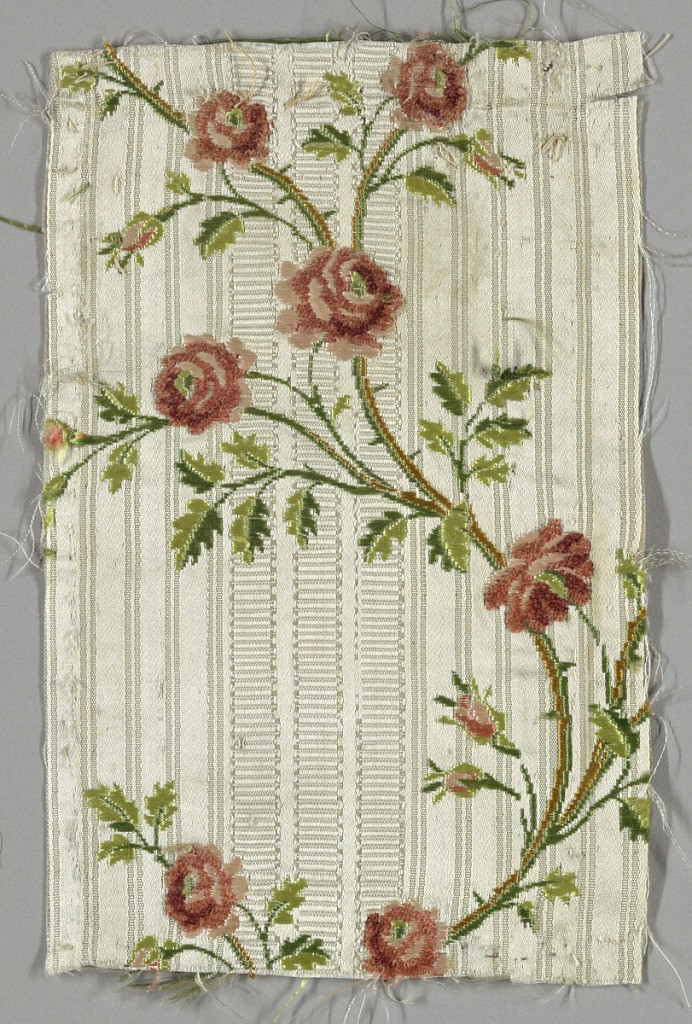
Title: Fragment
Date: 1750–1800
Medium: silk Technique: compound weave with discontinuous supplementary weft (brocaded)
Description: Fragment has a design of serpentine slender rose stem on self-patterned white ground.